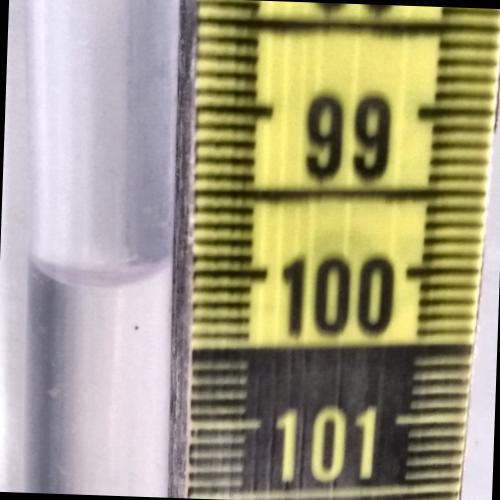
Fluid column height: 100.0 cm